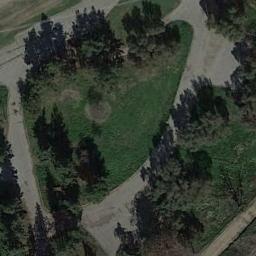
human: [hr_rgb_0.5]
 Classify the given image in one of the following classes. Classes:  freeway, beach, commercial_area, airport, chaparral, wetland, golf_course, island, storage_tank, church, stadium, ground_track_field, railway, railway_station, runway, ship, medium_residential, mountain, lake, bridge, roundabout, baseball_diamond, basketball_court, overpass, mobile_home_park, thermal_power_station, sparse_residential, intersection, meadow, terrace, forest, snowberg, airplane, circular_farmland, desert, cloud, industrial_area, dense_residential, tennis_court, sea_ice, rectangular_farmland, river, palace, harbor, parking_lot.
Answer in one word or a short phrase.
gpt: meadow